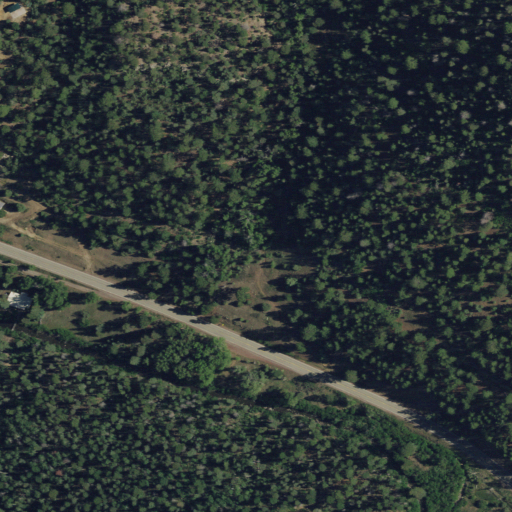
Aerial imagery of valley in New Mexico named Gallegos Canyon containing evergreen forest, open development, and low intensity development